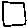
Label: square